Question: First See the image given below.

code here:
'''
<h5>
Login!</h5>
<table>
<tr>
<td>
User Name:
</td>
<td>
<asp:TextBox ID="_userName" runat="server"></asp:TextBox>
</td>
<td>
Password:
</td>
<td>
<asp:TextBox ID="_password" TextMode="Password" runat="server"></asp:TextBox>
</td>
<td>
<asp:Button ID="_login" runat="server" Text="Login" OnClick="_login_Click" />
</td>
</tr>
<tr>
<td colspan="5">
<asp:Label ID="_wrongDetails" runat="server"></asp:Label>
</td>
</tr>
</table>
'''
I want username immediately after login text.
I have tried position:inline. but it's not working. or can anyone help me to get started in css stuff. Thanks in Advance.
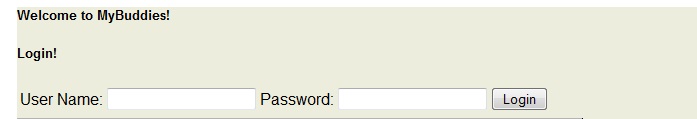
Answer: You need to set display:inline style in both h5 tag and table tag also. Then it will not cause both tag to break a line and hence display it in a single line.
fix it:
'''
<h5 style="display:inline">
Login!</h5>
<table style="display:inline">
..
..
'''
hope this helps you.